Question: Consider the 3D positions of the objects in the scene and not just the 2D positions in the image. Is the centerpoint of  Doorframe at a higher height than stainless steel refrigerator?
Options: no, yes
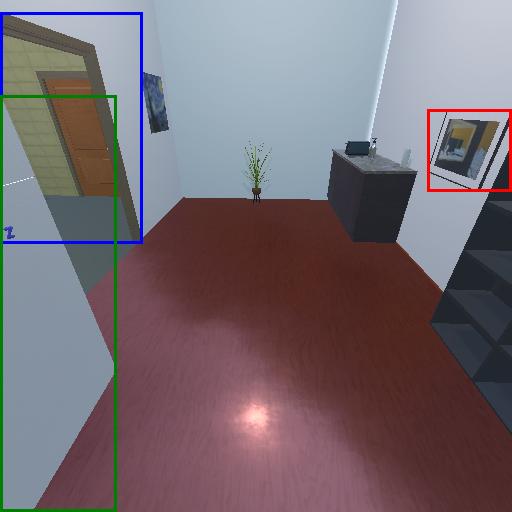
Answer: no